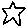
Label: star